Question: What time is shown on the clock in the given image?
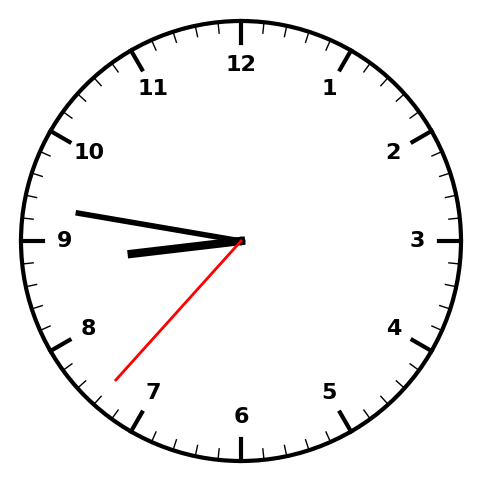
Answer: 08:46:37